Question: could you please let me know how to transform the rows into Column in powerCenter?
attached the Snapshot below.

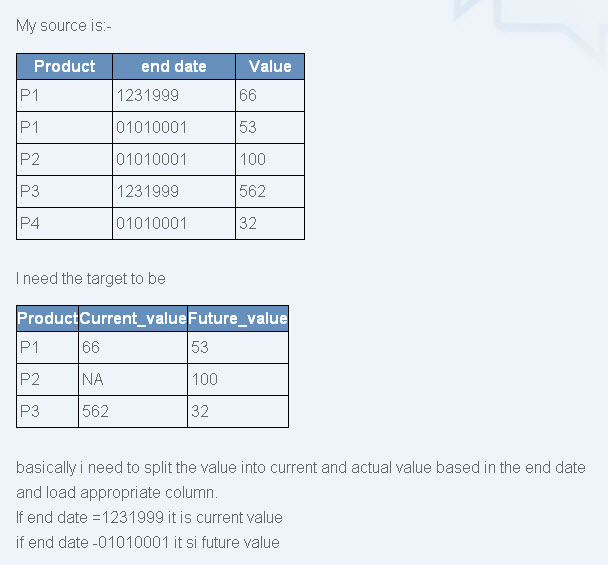
Answer: All you need is an aggregator - group by and add two output ports to calculate the product value:
- 'MAX(IIF(end date = <PHONE>, Value, NULL))'- 'MAX(IIF(end date = <PHONE>, Value, NULL))'
PowerCenter aggregate functions take an optional 'filter_condition' parameter, so you can also use the equivalent, more concise syntax:
- 'FIRST(Value, end date = <PHONE>)'- 'FIRST(Value, end date = <PHONE>)'